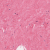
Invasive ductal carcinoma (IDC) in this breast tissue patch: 0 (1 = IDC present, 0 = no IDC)